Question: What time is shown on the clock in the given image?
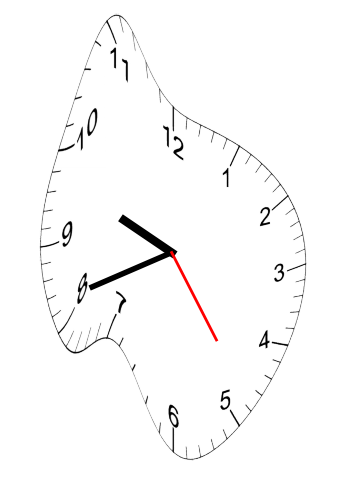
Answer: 09:41:24